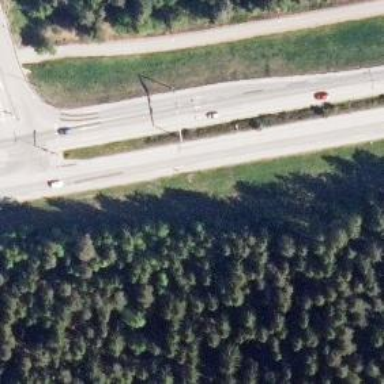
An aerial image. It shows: Primary road with asphalt surface.